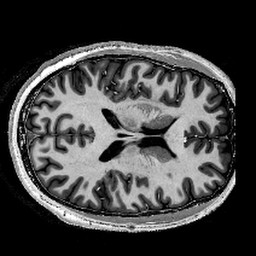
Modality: T1w
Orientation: axial
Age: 24
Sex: male
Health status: healthy
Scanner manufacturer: siemens
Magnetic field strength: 9.4 T
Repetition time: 6 s
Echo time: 0.003 s